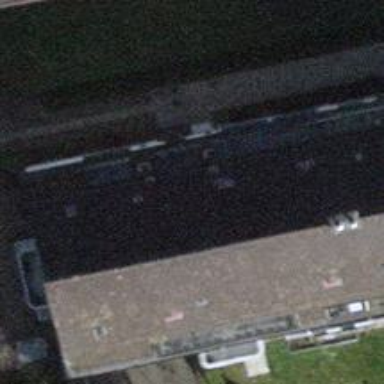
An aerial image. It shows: Apartments building with gambrel-shaped roof.